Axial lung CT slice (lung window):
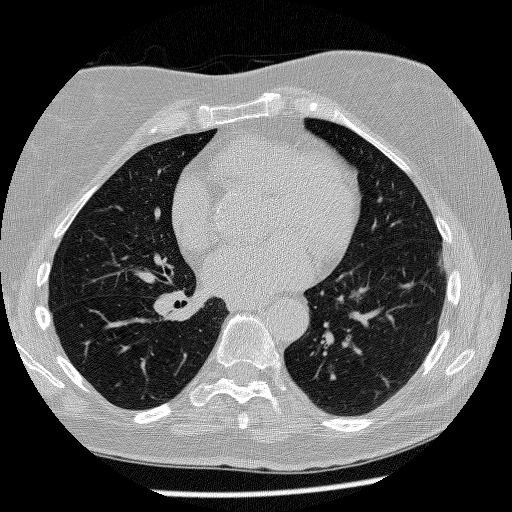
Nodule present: no